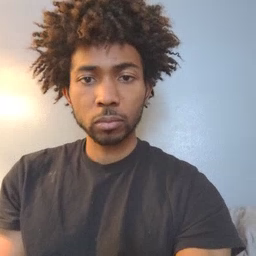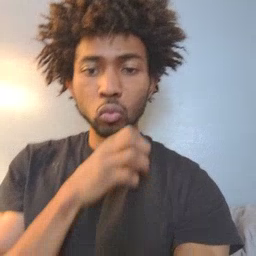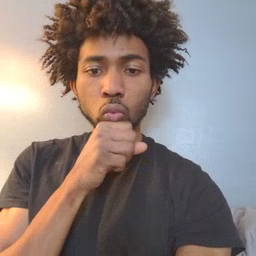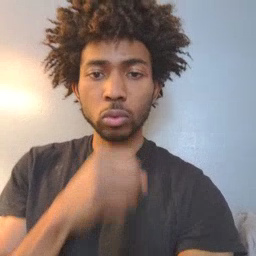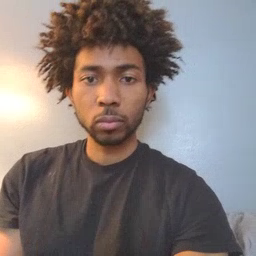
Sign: orange